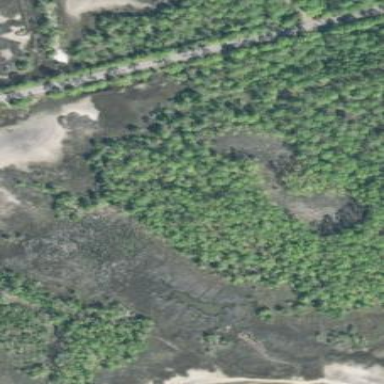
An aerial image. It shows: Marshy wetland area.